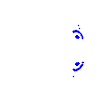
Particle: electron